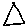
Label: triangle